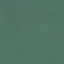
Label: SeaLake